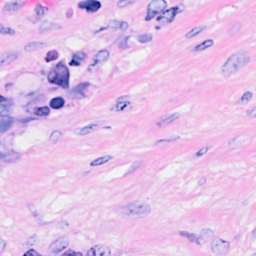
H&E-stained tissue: Breast